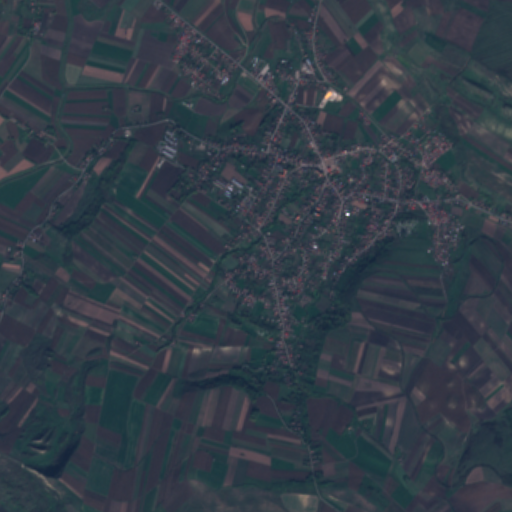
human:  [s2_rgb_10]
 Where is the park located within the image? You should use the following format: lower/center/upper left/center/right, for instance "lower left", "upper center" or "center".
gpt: The park is located in the center right of the image.
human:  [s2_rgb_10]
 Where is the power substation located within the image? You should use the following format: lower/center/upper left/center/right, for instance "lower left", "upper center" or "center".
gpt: The power substation is located in the upper left of the image.
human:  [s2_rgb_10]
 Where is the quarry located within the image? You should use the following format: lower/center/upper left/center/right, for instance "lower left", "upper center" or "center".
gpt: There is no quarry in the image.